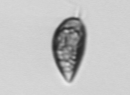
Label: Prorocentrum_triestinum